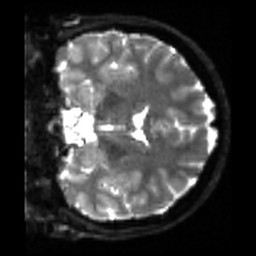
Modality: sbref
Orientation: coronal
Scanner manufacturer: siemens
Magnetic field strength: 3 T
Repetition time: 4 s
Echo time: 0.0594 s